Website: home-depot
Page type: cart
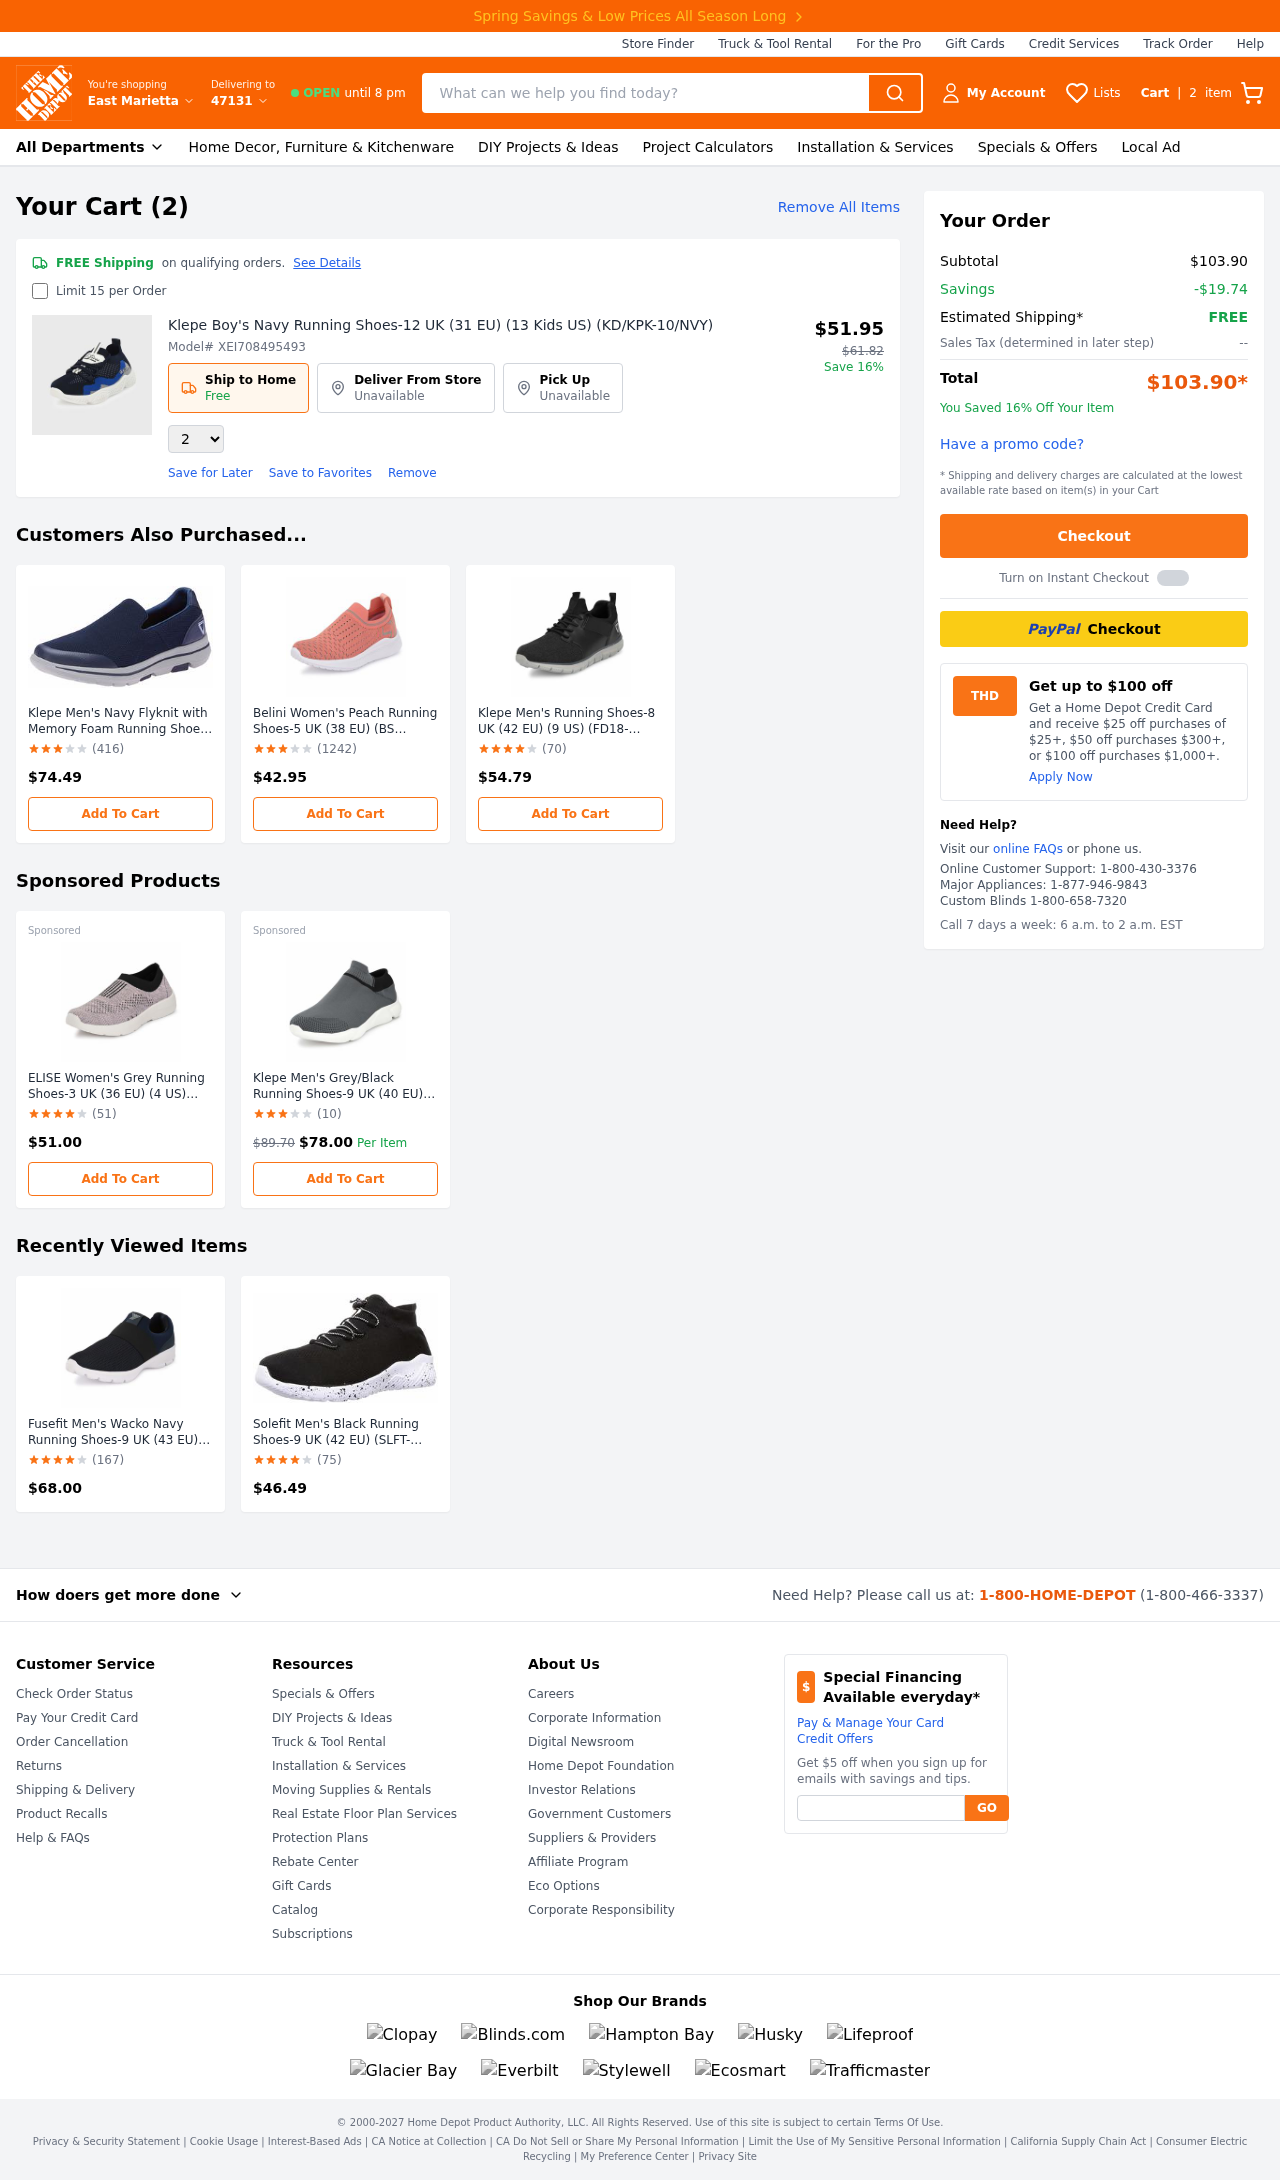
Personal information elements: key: PII_POSTCODE
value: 47131
Product elements: key: PRODUCT1_NAME
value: Klepe Boy's Navy Running Shoes-12 UK (31 EU) (13 Kids US) (KD/KPK-10/NVY)
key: PRODUCT1_PRICE
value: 51.95
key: PRODUCT1_QUANTITY
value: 2
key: PRODUCT2_NAME
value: Klepe Men's Navy Flyknit with Memory Foam Running Shoes-6 UK (40 EU) (7 US) (BX031/NVY)
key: PRODUCT2_NUM_RATINGS
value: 416
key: PRODUCT2_PRICE
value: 74.49
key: PRODUCT2_RATING
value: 3.9
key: PRODUCT3_NAME
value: Belini Women's Peach Running Shoes-5 UK (38 EU) (BS 136PEACH5)
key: PRODUCT3_NUM_RATINGS
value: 1242
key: PRODUCT3_PRICE
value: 42.95
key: PRODUCT3_RATING
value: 3.7
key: PRODUCT4_NAME
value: Klepe Men's Running Shoes-8 UK (42 EU) (9 US) (FD18-04/BLK)
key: PRODUCT4_NUM_RATINGS
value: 70
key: PRODUCT4_PRICE
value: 54.79
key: PRODUCT4_RATING
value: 4.3
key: PRODUCT5_NAME
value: ELISE Women's Grey Running Shoes-3 UK (36 EU) (4 US) (EVAR-SP20-1)
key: PRODUCT5_NUM_RATINGS
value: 51
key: PRODUCT5_PRICE
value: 51
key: PRODUCT5_RATING
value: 4.7
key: PRODUCT6_NAME
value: Klepe Men's Grey/Black Running Shoes-9 UK (40 EU) (7 US) (KP0381/BLK)
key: PRODUCT6_NUM_RATINGS
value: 10
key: PRODUCT6_PRICE
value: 78
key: PRODUCT6_RATING
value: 3.9
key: PRODUCT7_NAME
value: Fusefit Men's Wacko Navy Running Shoes-9 UK (43 EU) (10 US) (FFR-485)
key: PRODUCT7_NUM_RATINGS
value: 167
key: PRODUCT7_PRICE
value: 68
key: PRODUCT7_RATING
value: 4
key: PRODUCT8_NAME
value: Solefit Men's Black Running Shoes-9 UK (42 EU) (SLFT-1101)
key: PRODUCT8_NUM_RATINGS
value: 75
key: PRODUCT8_PRICE
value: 46.49
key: PRODUCT8_RATING
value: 4
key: PRODUCT1_ORIGINAL_PRICE
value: $61.82
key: PRODUCT6_ORIGINAL_PRICE
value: $89.70
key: PRODUCT_MODEL_NUMBER
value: XEI708495493
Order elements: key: ORDER_NUM_ITEMS
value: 2
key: ORDER_SUBTOTAL
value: $103.90
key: ORDER_SAVINGS
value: -$19.74
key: ORDER_TOTAL
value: $103.90*
Search elements: key: HEADER_SEARCH
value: What can we help you find today?